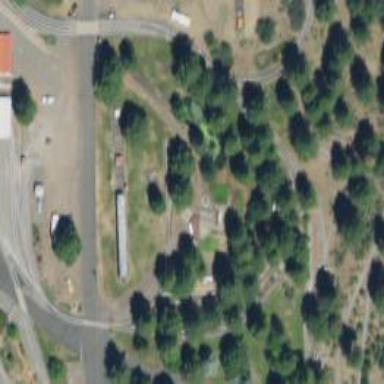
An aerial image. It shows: Miniature railway.